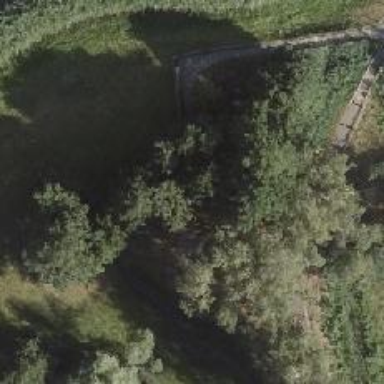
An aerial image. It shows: Path leading to bridge.